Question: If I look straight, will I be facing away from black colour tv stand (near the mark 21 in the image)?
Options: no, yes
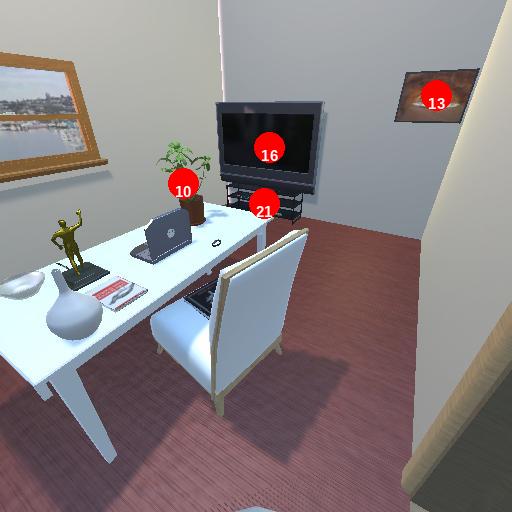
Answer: no